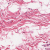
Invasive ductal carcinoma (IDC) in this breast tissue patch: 0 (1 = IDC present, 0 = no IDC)